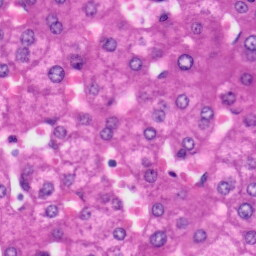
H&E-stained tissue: Liver